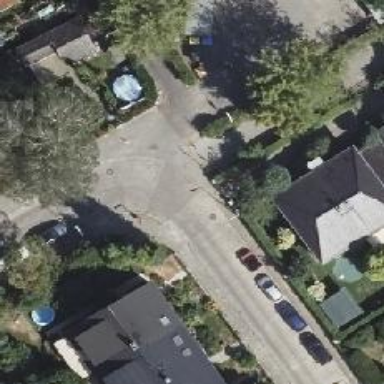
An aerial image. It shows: Residential road with asphalt surface. There are sidewalks on both sides of the road.